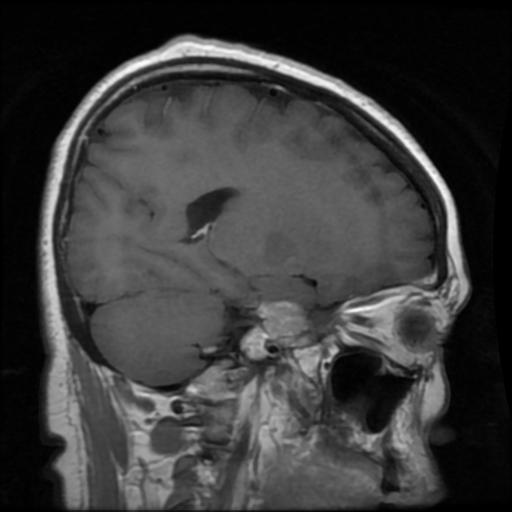
Label: pituitary